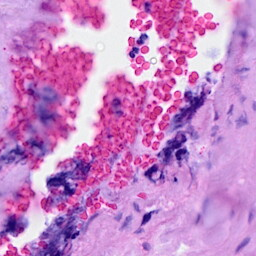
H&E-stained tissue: Breast